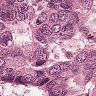
Metastatic tissue present: yes